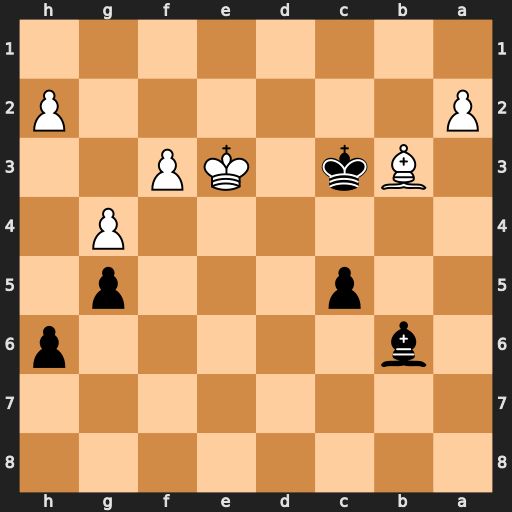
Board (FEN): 8/8/1b5p/2p3p1/6P1/1Bk1KP2/P6P/8
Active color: b
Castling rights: -
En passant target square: -
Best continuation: c4+ Ke4 cxb3 axb3 Bc7 f4 Bxf4